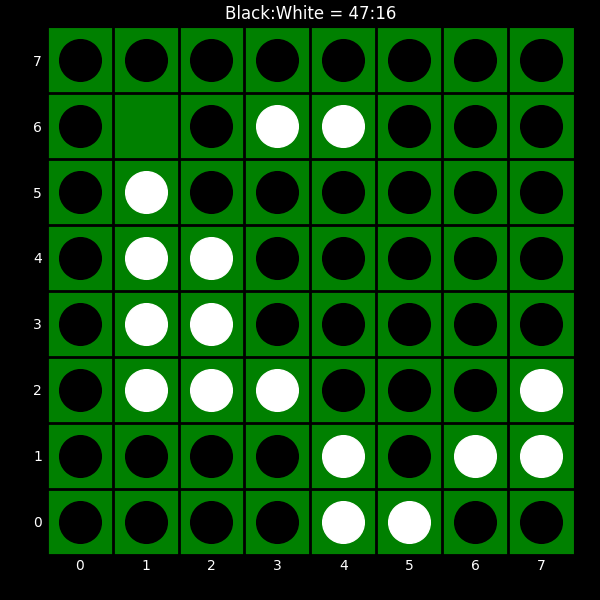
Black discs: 47
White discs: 16